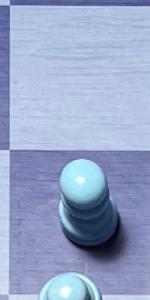
Label: Pawn_White